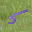
Label: 5